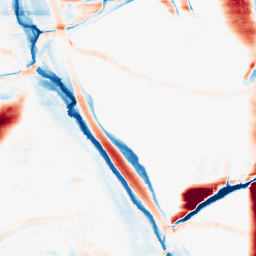
Category: morphological
Decomposition family: morphological_rect
Decomposition parameters: operation: average
width: 50
height: 10
Upsampling method: quadratic
Upsampling parameters: scale: 2
Upsampling scale: 2